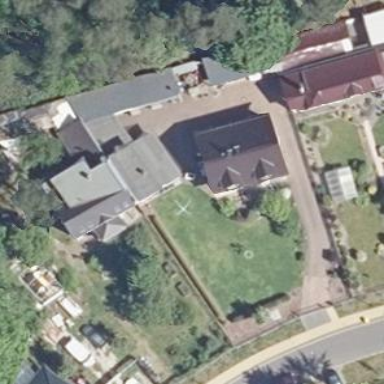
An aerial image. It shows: Detached building with saltbox-shaped roof.